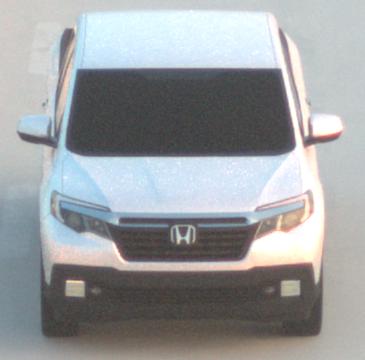
Make: Honda
Model: Ridgeline
Detailed model: Gen. 2
Model produced from: 2016
Model produced until: 2020
Doors: 4
Color: white
Road condition: dry road
Daytime: sunrise or sunset
Contrast: medium contrast